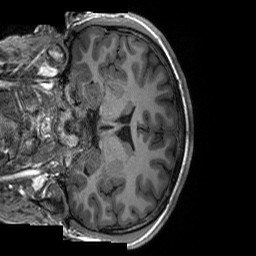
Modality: T1w
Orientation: coronal
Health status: ill
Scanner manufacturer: siemens
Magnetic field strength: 3 T
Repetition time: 2.3 s
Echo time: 0.00226 s